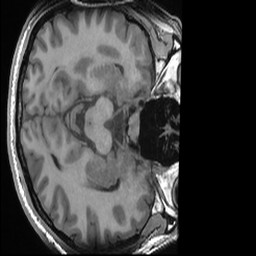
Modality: T1w
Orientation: axial
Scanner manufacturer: ge
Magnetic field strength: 3 T
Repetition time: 0.007788 s
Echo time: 0.00302 s